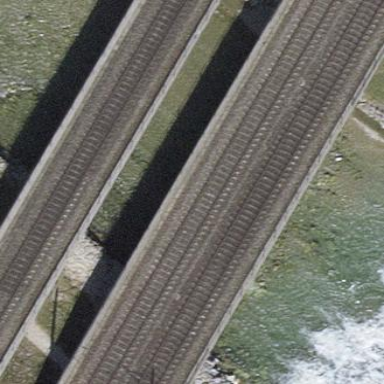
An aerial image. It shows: Bridge with beam structure.